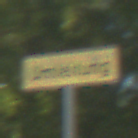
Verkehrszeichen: Umleitungsankuendigung
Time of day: MorningAfternoon
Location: Outdoor (Nature)
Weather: PartlyCloudy
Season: NotSpecified
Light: Natural